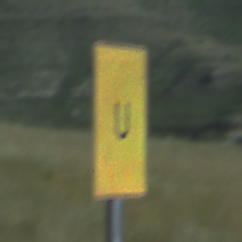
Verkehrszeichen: AnkuendigungOderFortsetzungUmleitungOhnePfeilsymbol
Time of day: Night
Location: Outdoor (Nature)
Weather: PartlyCloudy
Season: NotSpecified
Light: Natural